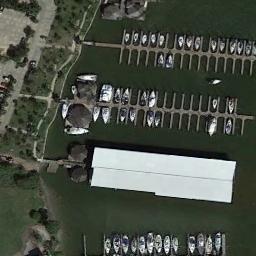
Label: harbor